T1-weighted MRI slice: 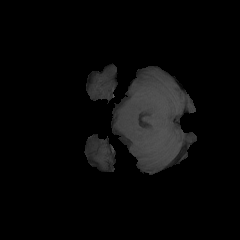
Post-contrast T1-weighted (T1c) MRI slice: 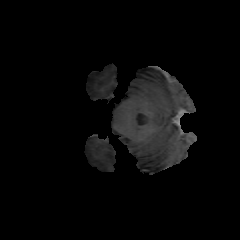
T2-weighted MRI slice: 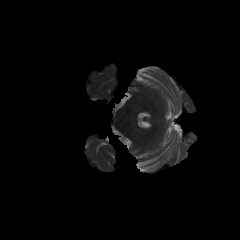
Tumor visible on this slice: no